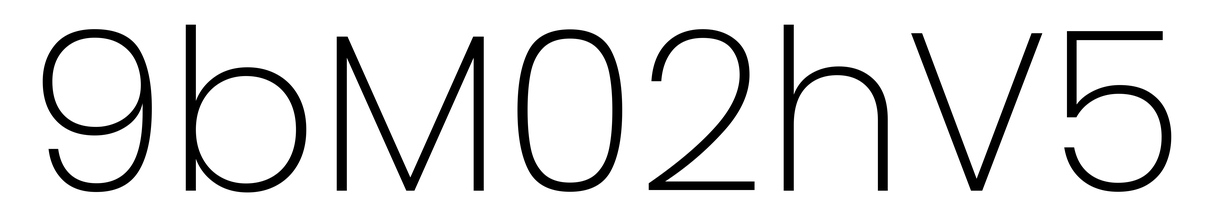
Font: Poppins-ExtraLight